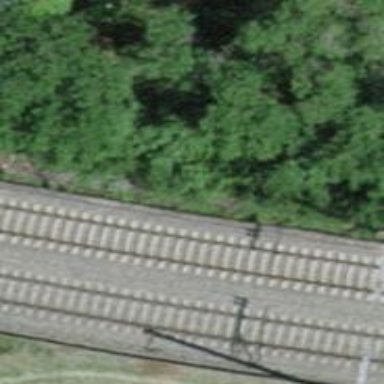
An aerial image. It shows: Railway track with contact line for electrification.